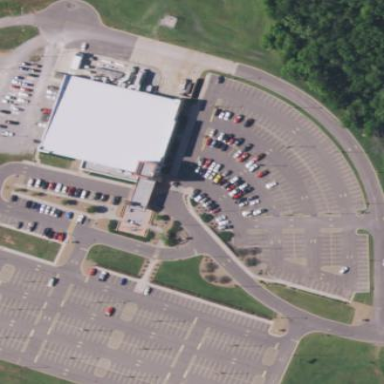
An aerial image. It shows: Building designated as casino.